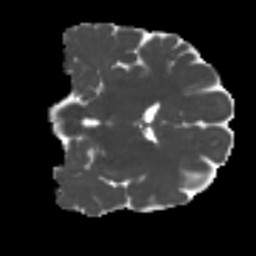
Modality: MD
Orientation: coronal
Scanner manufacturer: siemens
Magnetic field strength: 3 T
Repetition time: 4 s
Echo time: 0.0594 s